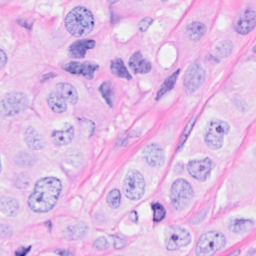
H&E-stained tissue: Breast